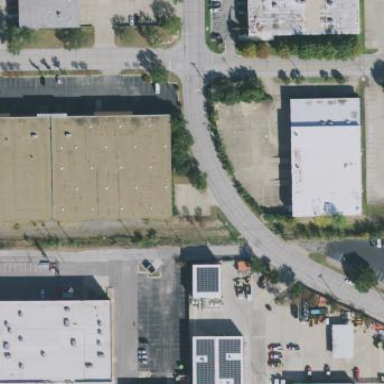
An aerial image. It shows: Warehouse building.